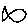
Label: fish